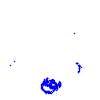
Particle: pion